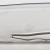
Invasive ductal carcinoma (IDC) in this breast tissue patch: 0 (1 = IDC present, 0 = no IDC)